Question: I have two classes, Bug and Test. I want to call the bugForName function from the Test class but I get this error:
> "Cannot invoke 'bugForName' with an argument list of type '(String)'
'''
import UIKit
class Bug {
func bugForName(name: String) -> String {
return "This bug: \(name)"
}
}
class Test {
func whatBug() {
let bugName = "Roach"
println(Bug.bugForName(bugName))
}
}
'''

Am I missing something or is this a bug in Swift?
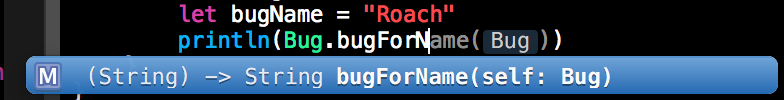
Answer: The issue is that you're trying to call the method from 'Bug.Type', instead of an instance of bug. You have a couple of options, the first is to make it a class function like so:
'''
class Bug {
class func bugForName(name: String) -> String {
return "This bug: \(name)"
}
}
'''
The other option is to create an instance of 'Bug' before sending the message:
'''
class Test {
func whatBug() {
let bugName = "Roach"
let bug = Bug()
println(bug.bugForName(bugName))
}
}
'''